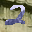
Label: 2